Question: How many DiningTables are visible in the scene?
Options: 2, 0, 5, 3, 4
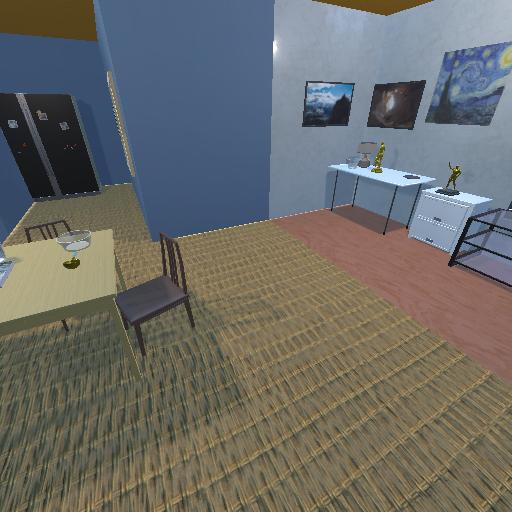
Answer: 2